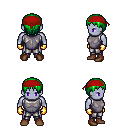
a pixel art fantasy rpg character, male body template, dark elf, purple skin, steel chest armor, metal pants, green plain hairstyle, red bandana, gold gloves, brown shoes, four views (front, back, left, right), 2x2 character sprite sheet, small pixel art, hard edges, no anti-aliasing